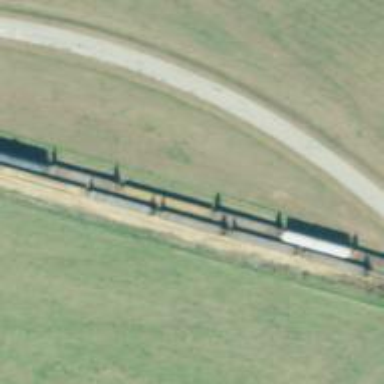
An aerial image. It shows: Railway track.